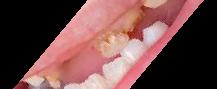
Condition: hypodontia